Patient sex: F
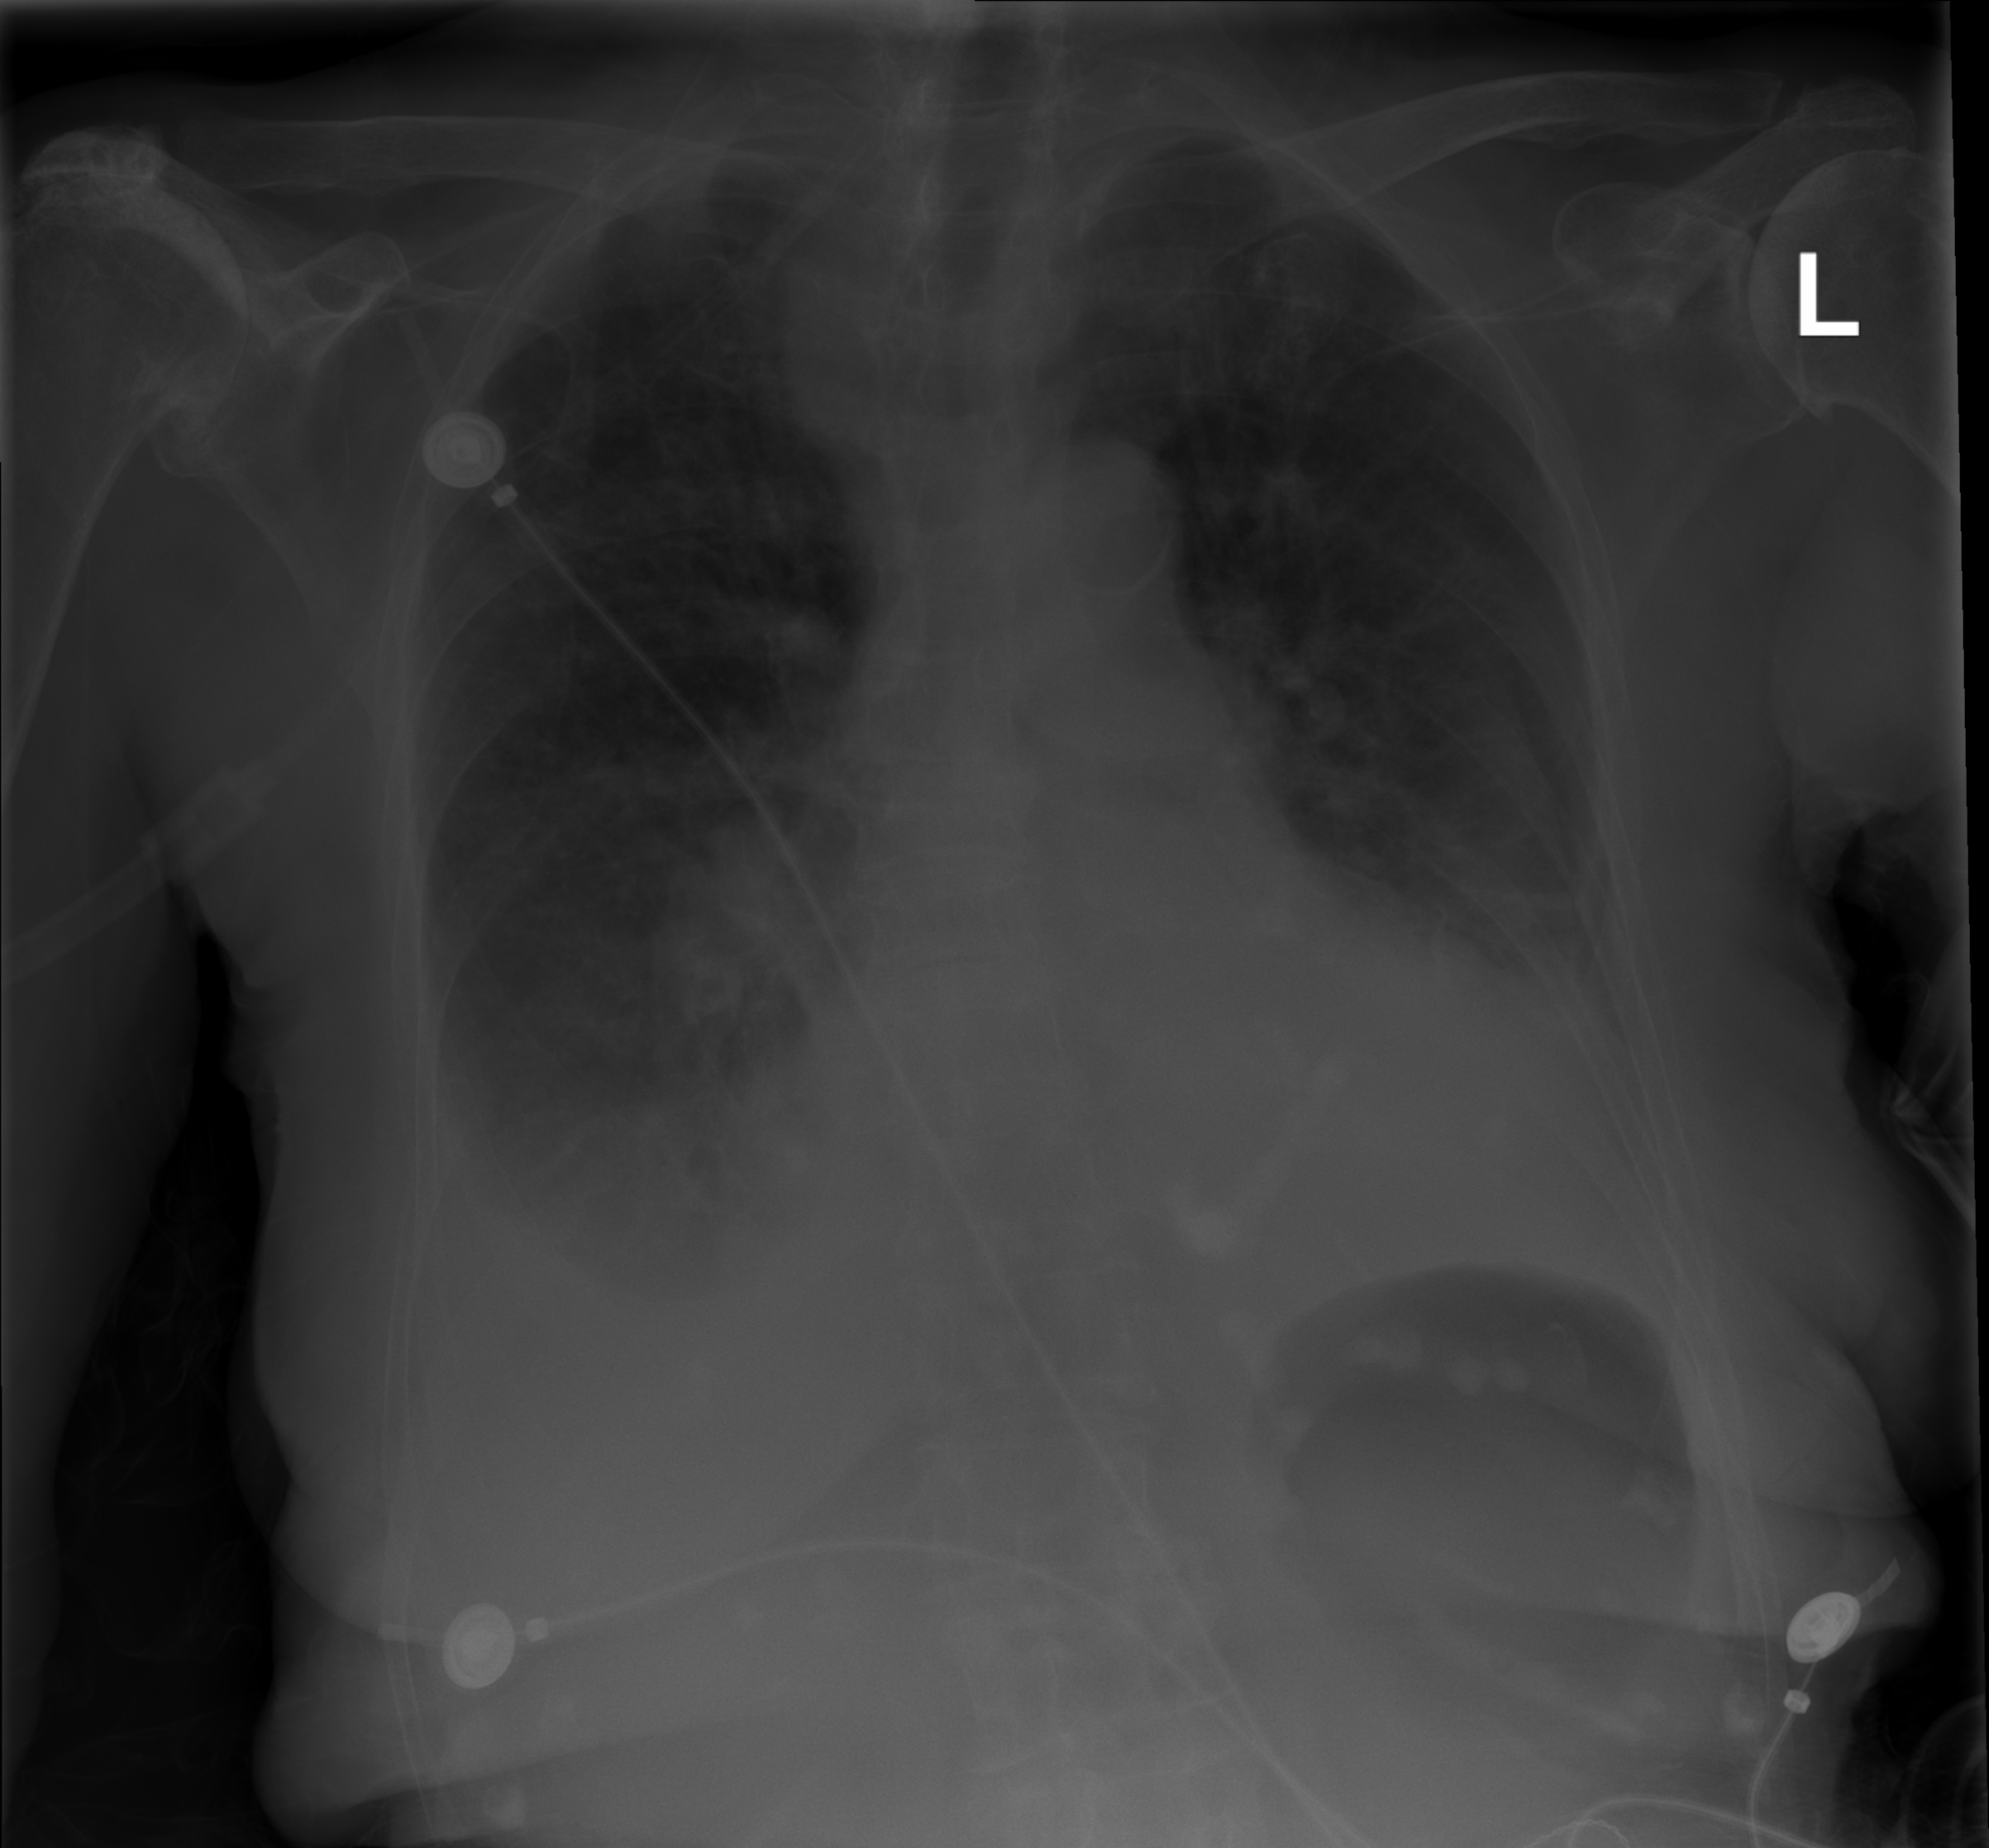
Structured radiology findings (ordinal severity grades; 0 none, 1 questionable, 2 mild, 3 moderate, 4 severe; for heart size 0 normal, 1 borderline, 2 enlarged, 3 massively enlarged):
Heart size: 2
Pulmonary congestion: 0
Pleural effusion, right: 2
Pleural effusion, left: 2
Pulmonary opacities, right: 2
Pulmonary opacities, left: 0
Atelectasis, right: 0
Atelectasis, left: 0